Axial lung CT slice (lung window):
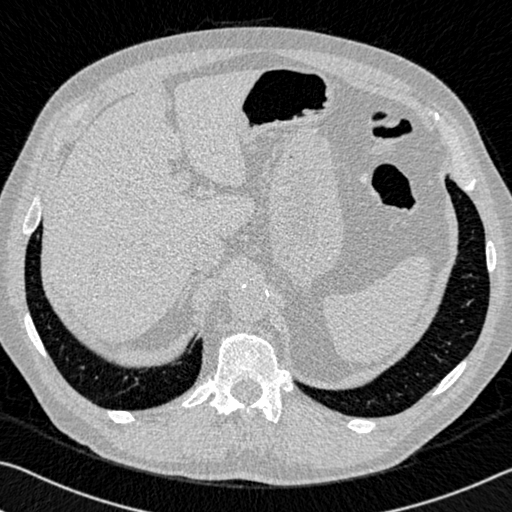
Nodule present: no